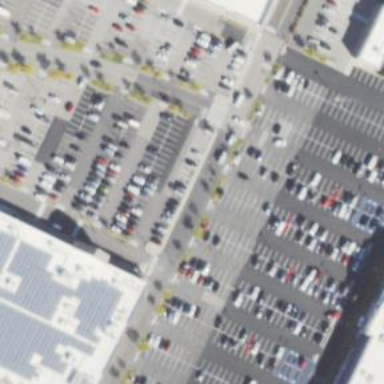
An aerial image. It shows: Trolley bay.